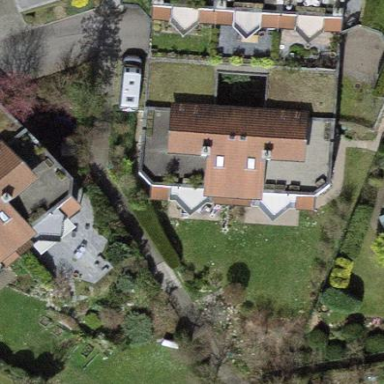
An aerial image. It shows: Terrace building.